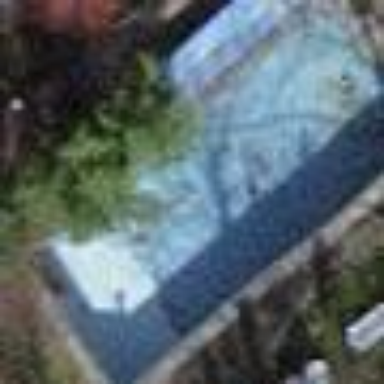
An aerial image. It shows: Swimming pool located in leisure land.